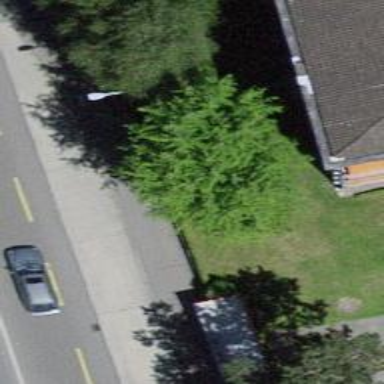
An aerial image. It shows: Bus stop with sheltered platform for public transport.